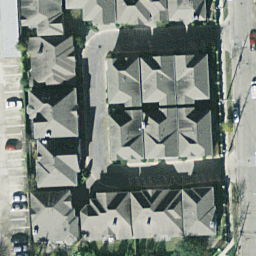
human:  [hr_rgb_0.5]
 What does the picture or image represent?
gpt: dense residential